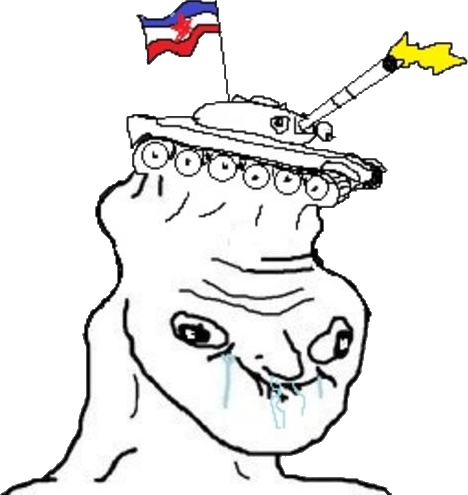
Label: 5_Brainlet